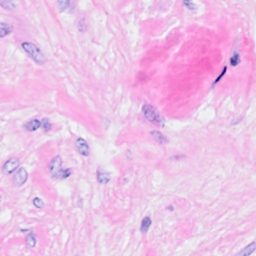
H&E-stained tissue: Breast